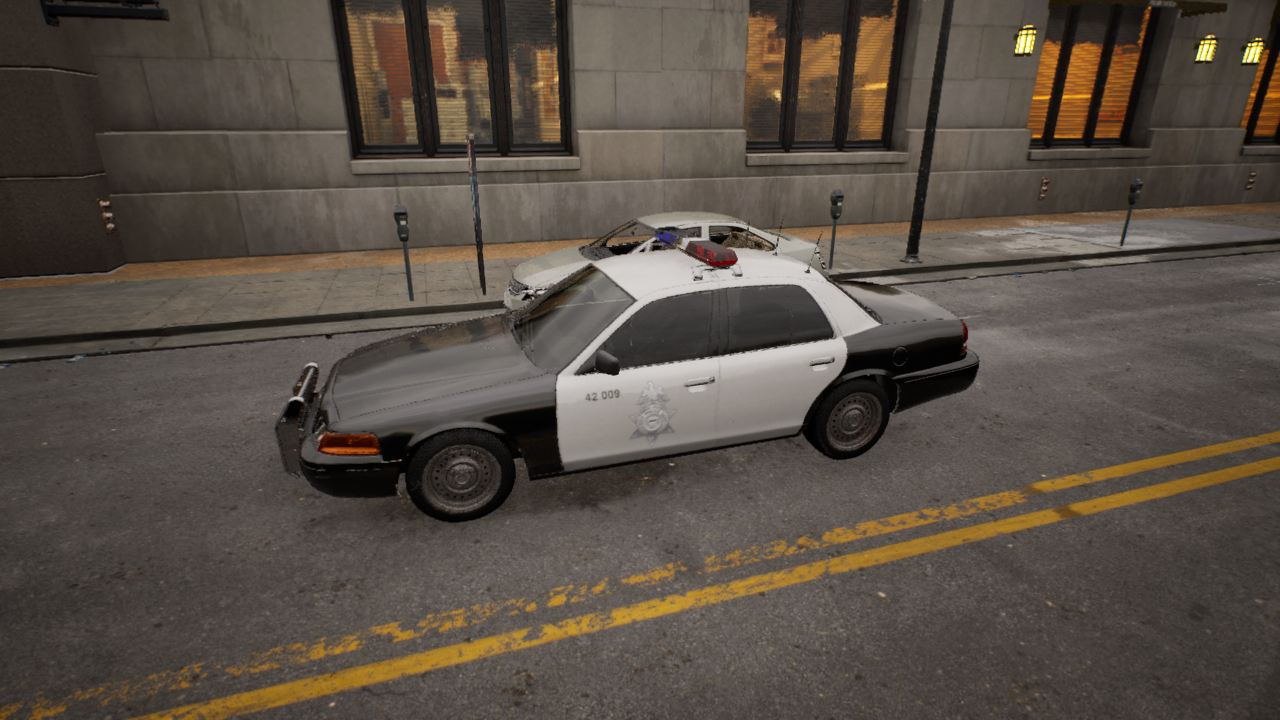
Venue: downtown
Lighting: golden hour
Vehicle rig: sedan